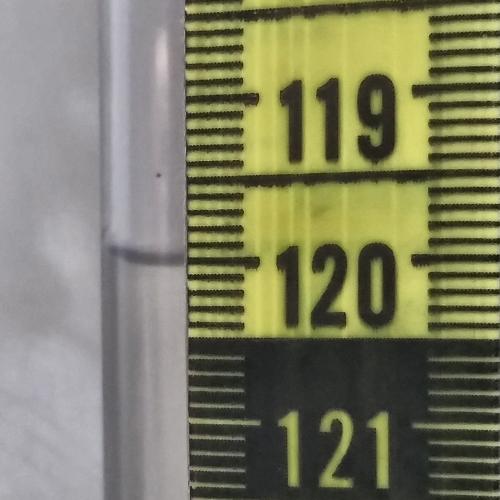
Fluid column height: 120.0 cm